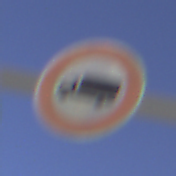
Verkehrszeichen: VerbotFuerKraftfahrzeugeUeberDreiKommaFuenfTonnen
Umgebung: Outdoor, Nature
Tageszeit: MorningAfternoon
Wetter: Clear
Licht: Natural
Jahreszeit: NotSpecified
Kontrast: HighContrast